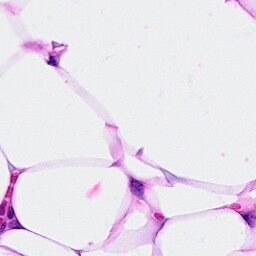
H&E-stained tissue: Breast